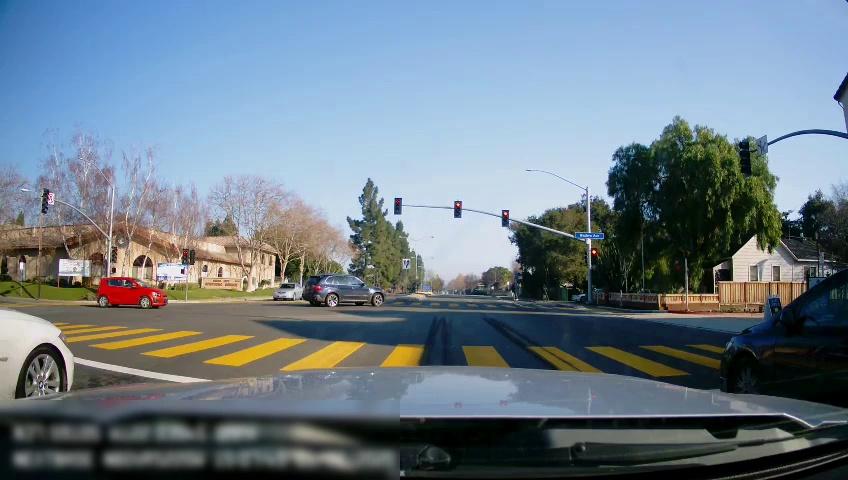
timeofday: Day
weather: Sunny
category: Drivable Space
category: Vehicles | Car
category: Vehicles | Car
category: Vehicles | Car
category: Vehicles | SUV
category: Vehicles | Car
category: Vehicles | Car
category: Bicycles
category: Traffic | Signs
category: Traffic | Signs
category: Traffic | Lights
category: Traffic | Lights
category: Traffic | Lights
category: Traffic | Lights
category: Traffic | Lights
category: Traffic | Lights
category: Traffic | Signs
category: Traffic | Lights